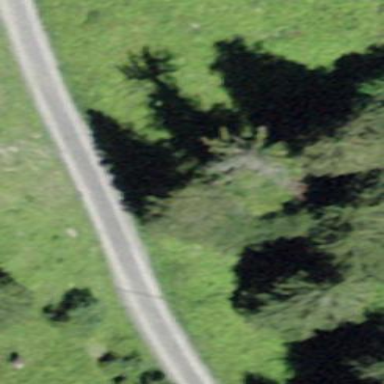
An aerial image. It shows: Forest area.